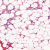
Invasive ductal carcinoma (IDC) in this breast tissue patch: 0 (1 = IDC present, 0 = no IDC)